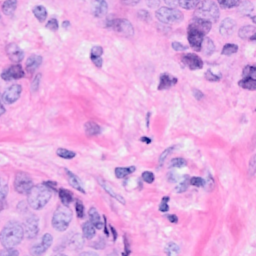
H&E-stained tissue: Breast